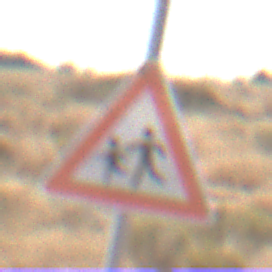
Verkehrszeichen: KinderRechts
Umgebung: Outdoor, Nature
Tageszeit: Midday
Wetter: PartlyCloudy
Licht: Natural
Jahreszeit: NotSpecified
Kontrast: HighContrast